Interaction volume radius: 10 \u00c5
Interaction volume height: 50 \u00c5
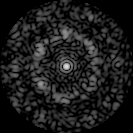
Disorder parameter: 0.728